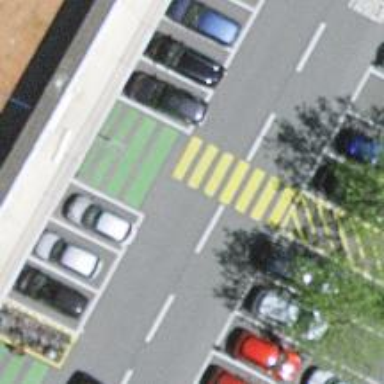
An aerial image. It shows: Marked zebra crossing on the road.